Current action and preconditions to check: trajectory_clear

Your task: For each precondition in the list above, predict whether it will hold at this action.

Consider the current scene as observed from the mobile robot's camera, and analyze the predicted future states of all dynamic agents (e.g., people, animals, vehicles, or any moving entities) within the NEXT SECOND.

IMPORTANT: Only answer "very likely" if you are absolutely certain—based on strong, clear evidence—that a dynamic agent will violate the precondition in the predicted future state. Do NOT answer "very likely" for unlikely, ambiguous, or low-probability risks.

Ask yourself for each precondition: Is there a high probability, with clear and convincing evidence, that the predicted future states of any dynamic agent will interfere with the predicted future state of the currently executing action within the NEXT SECOND, causing that precondition to fail?

Assess the risk level based on these predictions. Use "likely" or "very likely" if motions create a clear risk of interference.

Use "neutral" or "improbable" if agents are nearby but their predicted paths are clearly diverging or non-conflicting.

Failure Risk Categories: "very improbable", "improbable", "neutral", "likely", "very likely"

Answer Format: Output ONLY the probability_of_failure value from these categories: "very improbable", "improbable", "neutral", "likely", "very likely"

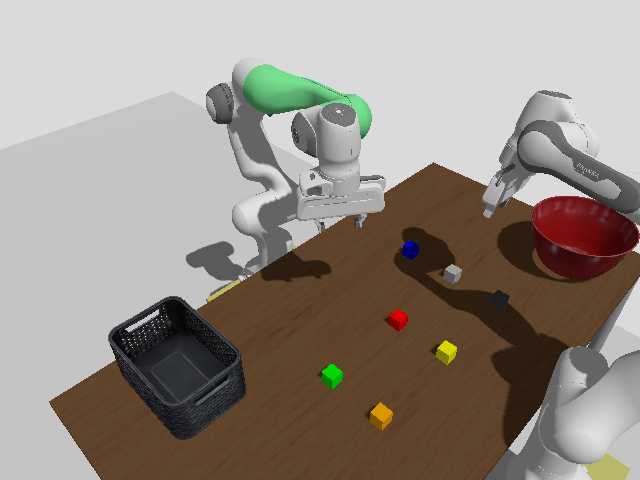

Answer: very improbable